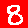
Digit: 8